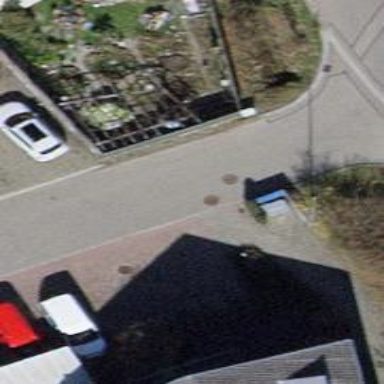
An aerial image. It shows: Driveway with no sidewalk.